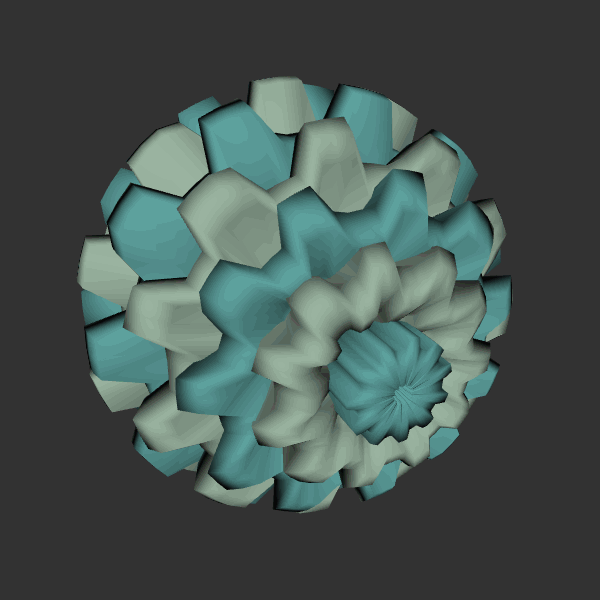
Background: dark